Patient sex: M
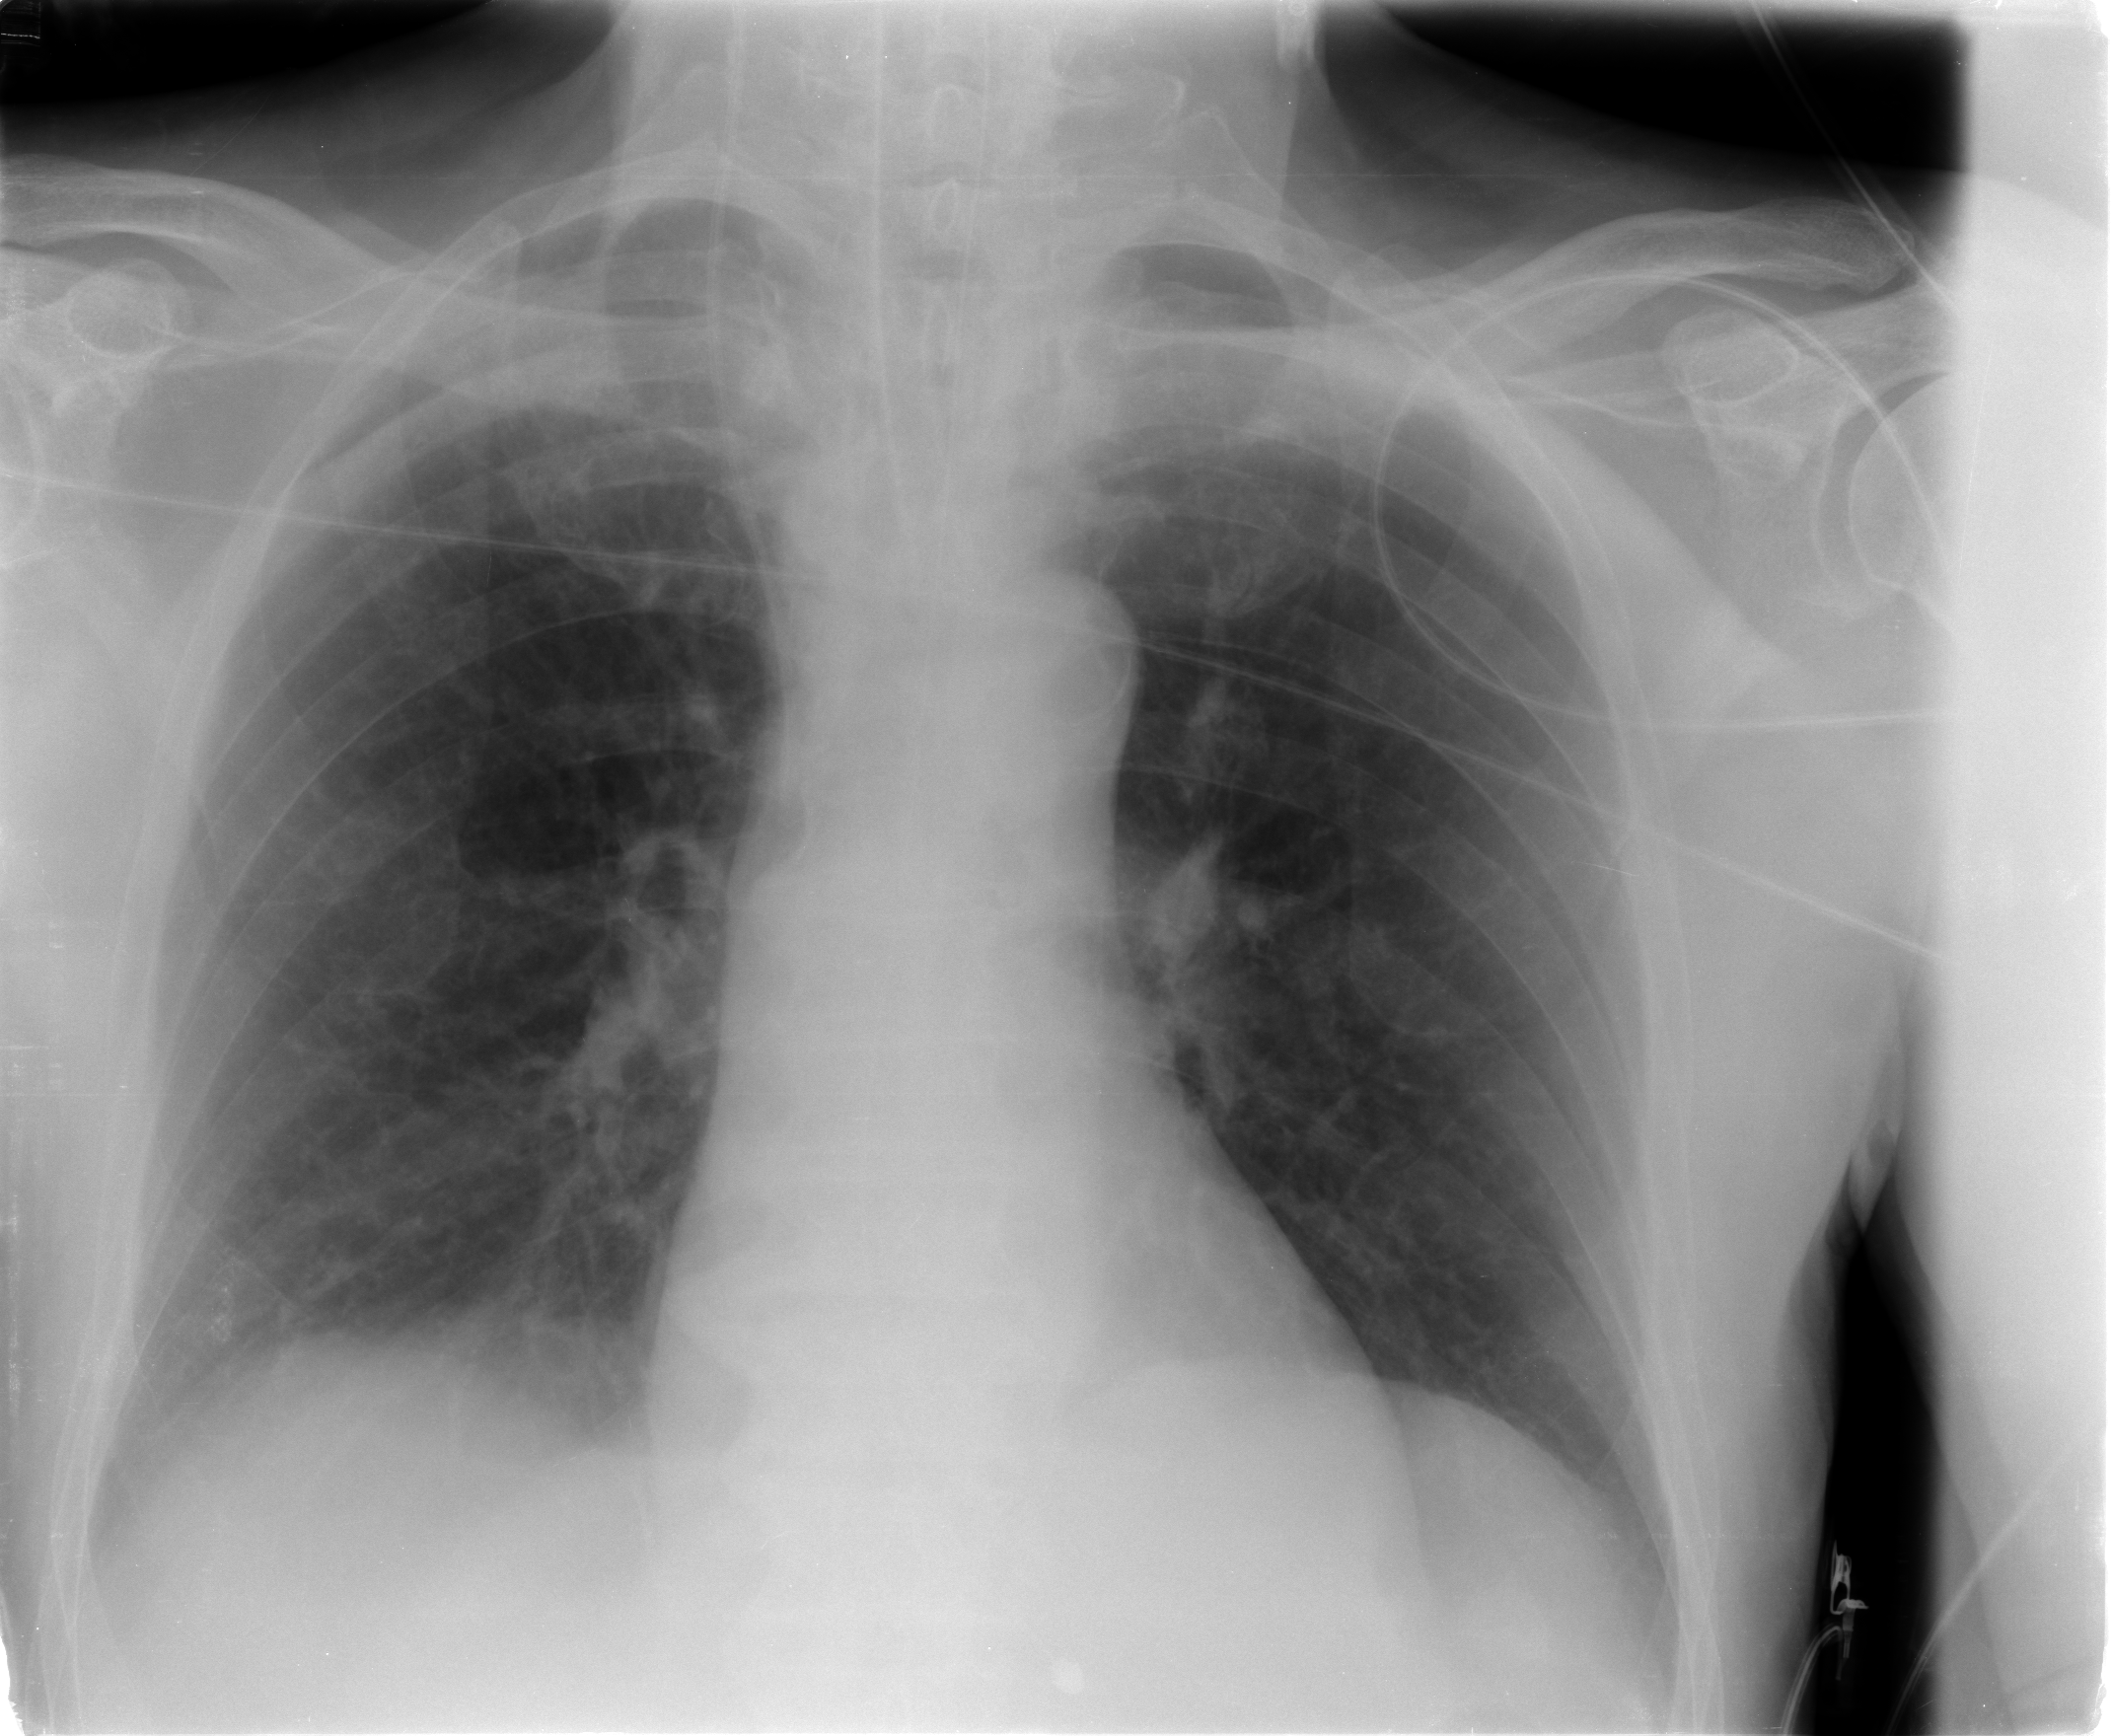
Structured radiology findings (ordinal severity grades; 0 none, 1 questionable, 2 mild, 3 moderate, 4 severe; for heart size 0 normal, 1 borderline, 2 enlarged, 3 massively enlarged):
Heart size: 0
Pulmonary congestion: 1
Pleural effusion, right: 2
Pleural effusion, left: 0
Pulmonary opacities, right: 0
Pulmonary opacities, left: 0
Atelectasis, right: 2
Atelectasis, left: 0